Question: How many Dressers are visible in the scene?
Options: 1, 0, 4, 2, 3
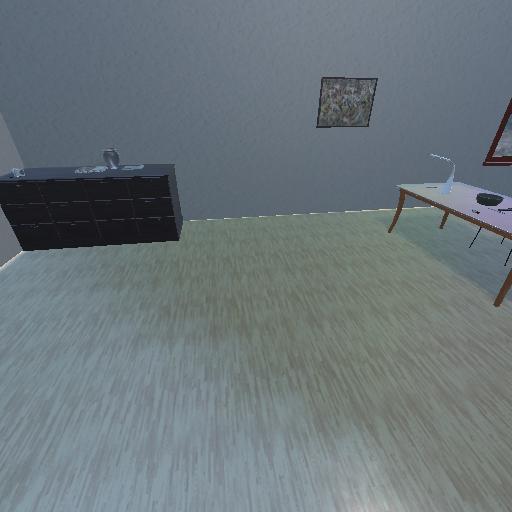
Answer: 1